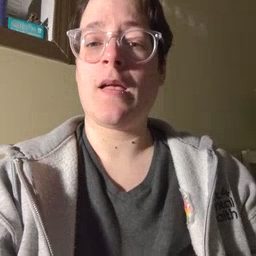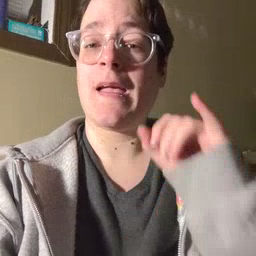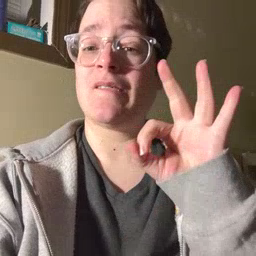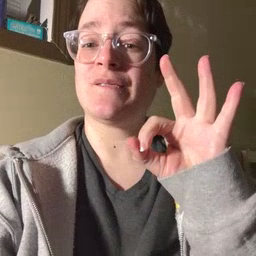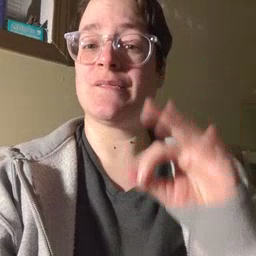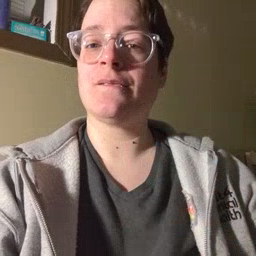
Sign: if